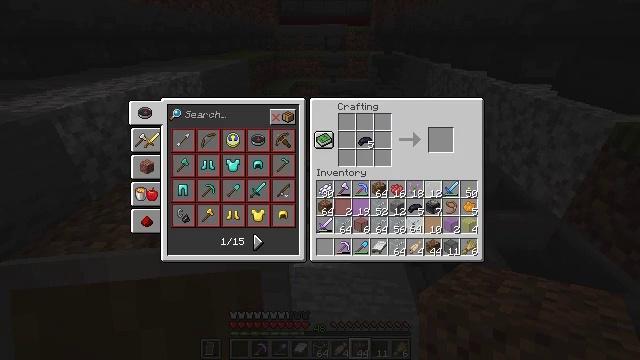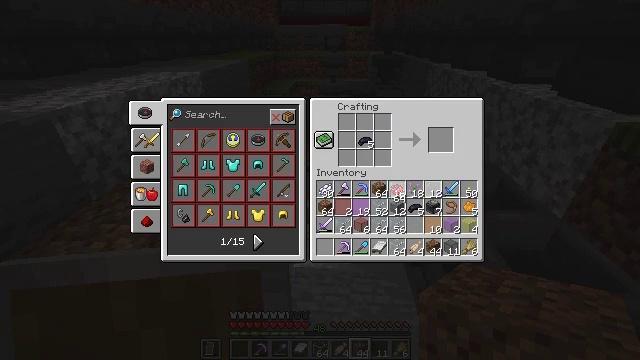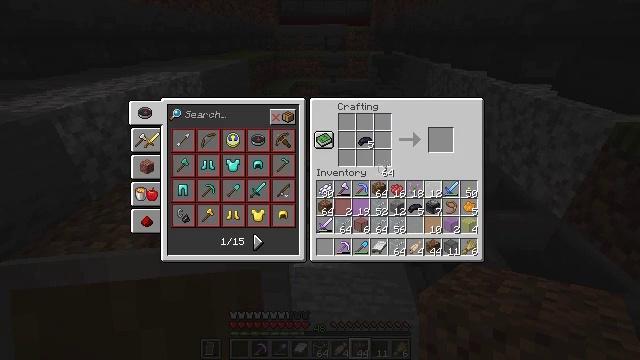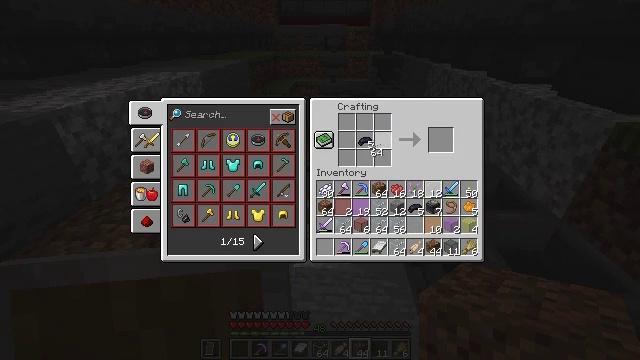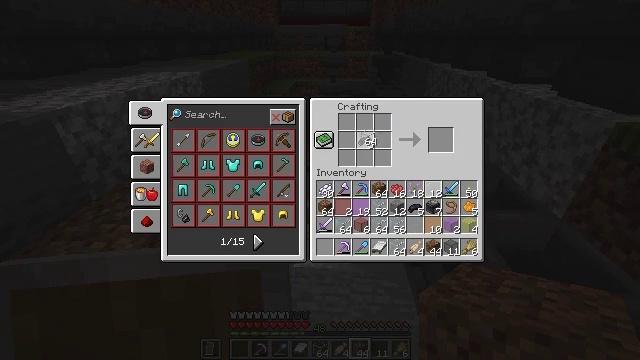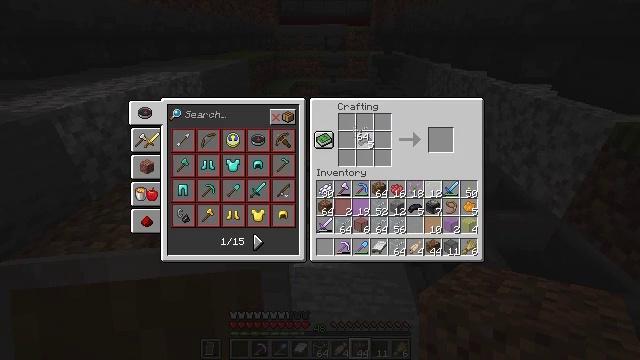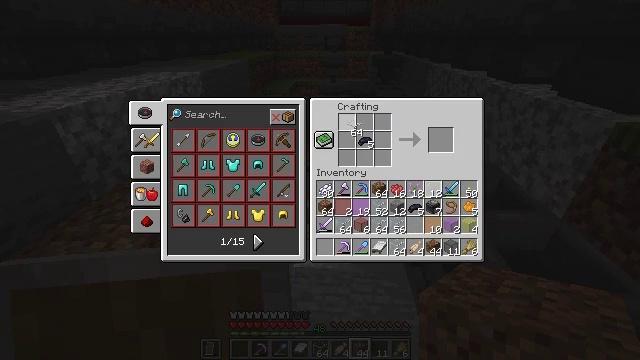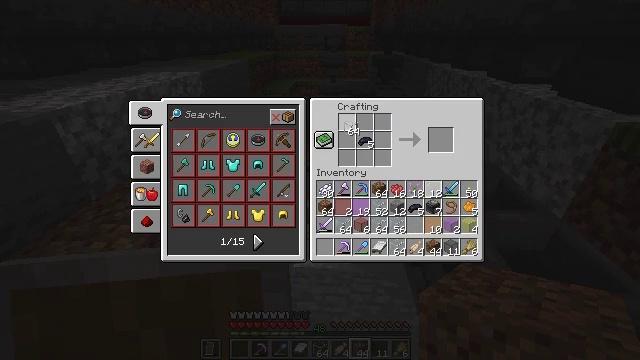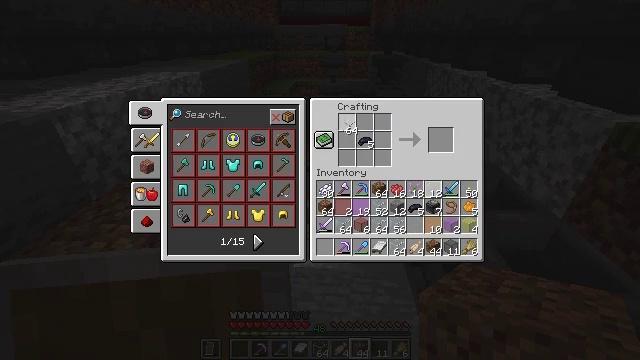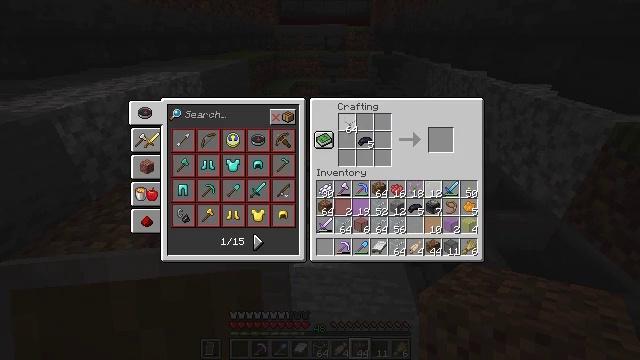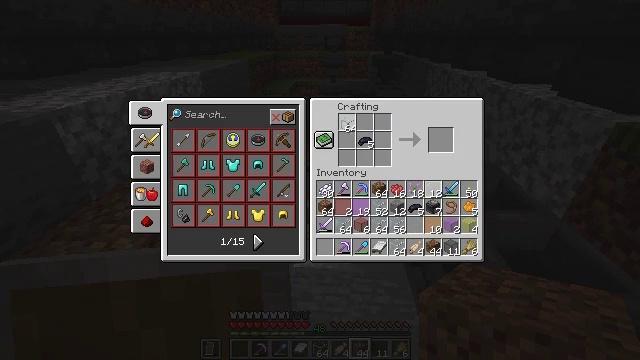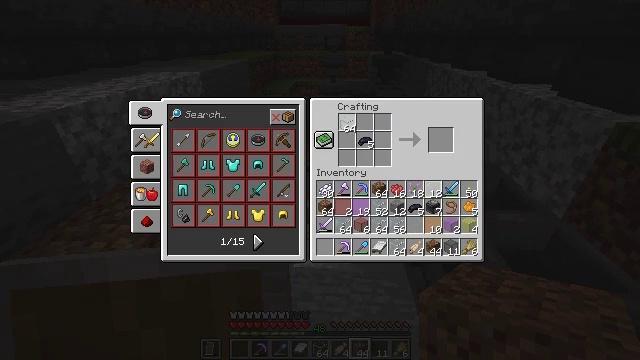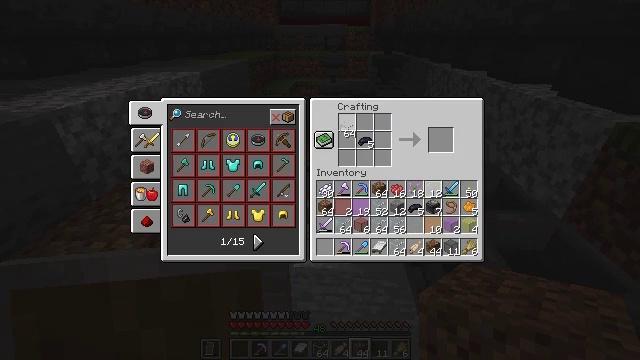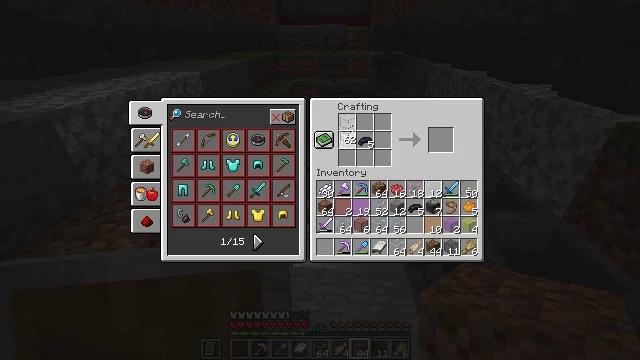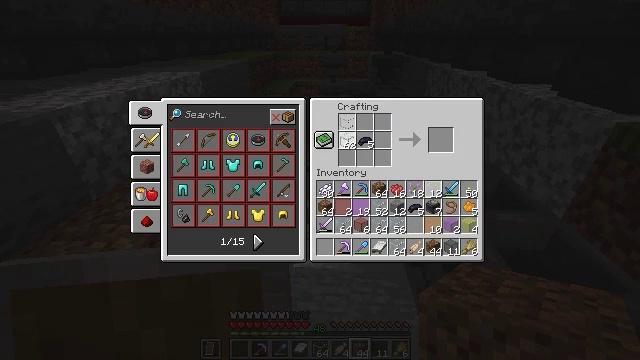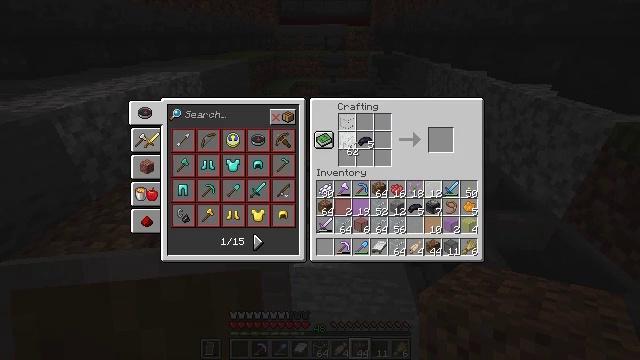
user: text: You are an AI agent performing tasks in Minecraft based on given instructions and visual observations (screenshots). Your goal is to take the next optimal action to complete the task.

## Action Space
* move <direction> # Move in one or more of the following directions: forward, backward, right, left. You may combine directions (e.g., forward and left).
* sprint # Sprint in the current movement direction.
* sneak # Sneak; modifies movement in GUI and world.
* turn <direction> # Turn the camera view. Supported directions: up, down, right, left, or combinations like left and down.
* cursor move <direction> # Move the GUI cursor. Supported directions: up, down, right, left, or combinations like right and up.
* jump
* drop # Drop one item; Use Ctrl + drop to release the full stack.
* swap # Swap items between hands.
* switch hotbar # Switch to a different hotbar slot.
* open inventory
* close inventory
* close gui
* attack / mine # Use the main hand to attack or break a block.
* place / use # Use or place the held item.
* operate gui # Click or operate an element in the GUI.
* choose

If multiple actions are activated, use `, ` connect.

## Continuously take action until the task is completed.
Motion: motion action
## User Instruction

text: Open the crafting interface to make black stained glass.
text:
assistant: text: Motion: cursor move left and up
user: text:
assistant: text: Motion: cursor move left and up
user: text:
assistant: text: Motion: cursor move left and up
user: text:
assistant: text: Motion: cursor move up
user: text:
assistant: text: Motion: cursor move left
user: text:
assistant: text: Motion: no_op
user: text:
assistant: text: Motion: no_op
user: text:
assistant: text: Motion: no_op
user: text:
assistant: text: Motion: no_op
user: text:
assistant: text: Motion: no_op
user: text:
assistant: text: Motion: choose
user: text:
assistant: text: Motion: choose
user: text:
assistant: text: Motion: choose
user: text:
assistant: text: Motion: choose
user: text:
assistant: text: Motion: choose
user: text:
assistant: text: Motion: choose
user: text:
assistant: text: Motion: cursor move right, choose
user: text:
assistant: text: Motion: cursor move right, choose
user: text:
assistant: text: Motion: cursor move right, choose
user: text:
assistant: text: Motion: choose
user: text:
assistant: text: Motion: choose
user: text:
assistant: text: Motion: cursor move up, choose
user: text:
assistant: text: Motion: choose
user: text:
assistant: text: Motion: choose
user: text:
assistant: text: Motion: choose
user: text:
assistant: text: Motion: choose
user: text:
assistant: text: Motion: choose
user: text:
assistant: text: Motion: choose
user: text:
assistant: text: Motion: choose
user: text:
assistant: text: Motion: cursor move down